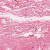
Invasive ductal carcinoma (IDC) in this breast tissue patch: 0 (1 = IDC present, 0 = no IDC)